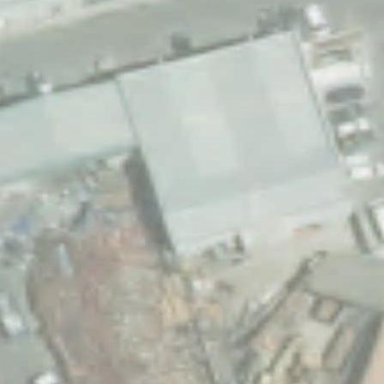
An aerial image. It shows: Warehouse building.